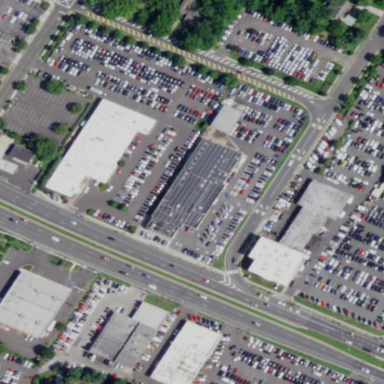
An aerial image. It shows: Building housing car shop.